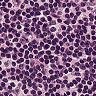
Metastatic tissue present: no